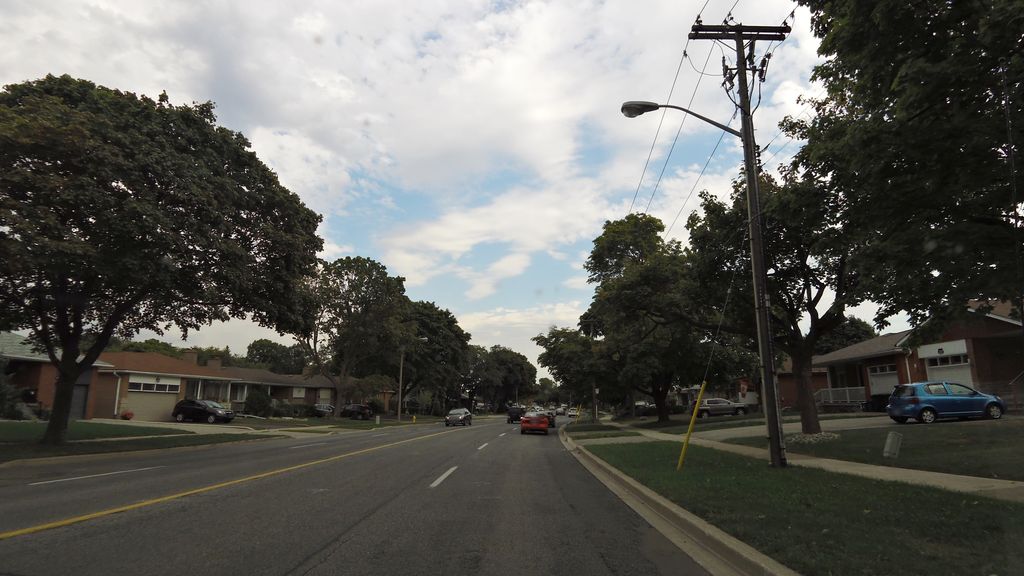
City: toronto